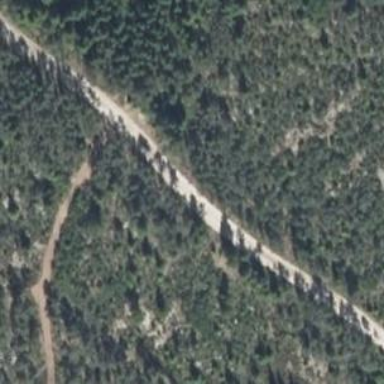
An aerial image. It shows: Unclassified road with grade1 track type.